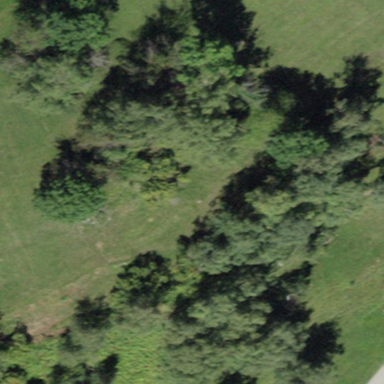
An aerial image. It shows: Forest area.